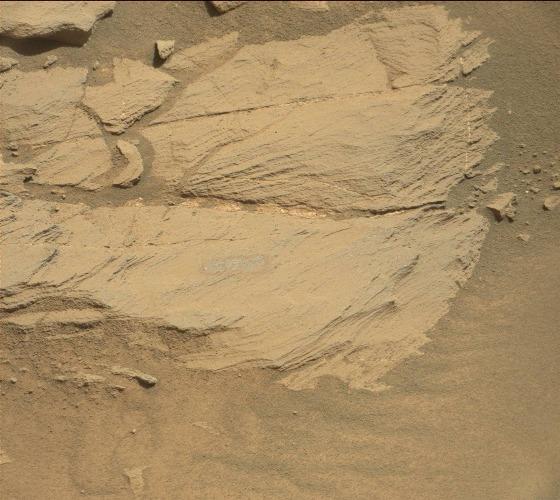
Terrain classes present: Bedrock, Gravel / Sand / Soil, Rock, Shadow